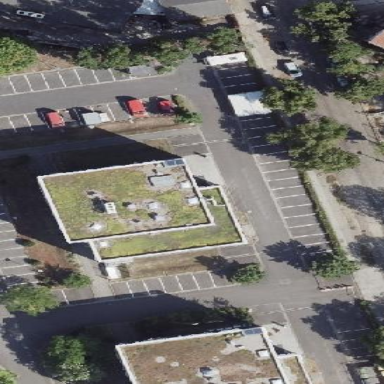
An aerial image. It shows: Building with flat roof covered in grass.